Field crop: maize
Growth stage: 2
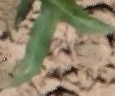
Species: maize